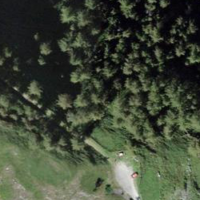
EUNIS habitat code: 44
Species observed at this site:
Aquila chrysaetos
Gymnadenia conopsea
Knautia arvensis